Question: Count the number of objects in the diagram.
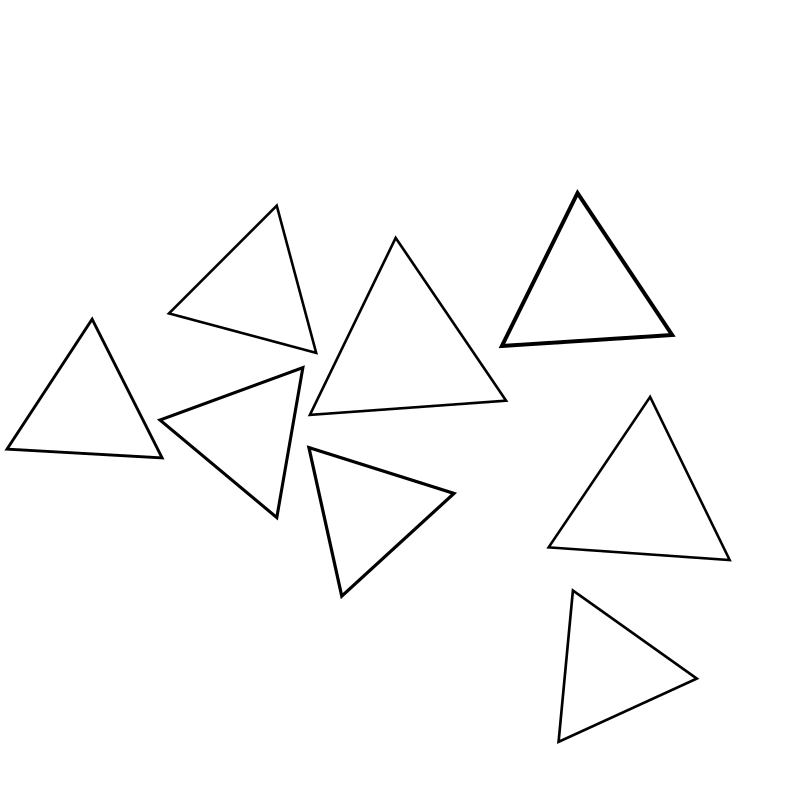
Answer: 8